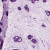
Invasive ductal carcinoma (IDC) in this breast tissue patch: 1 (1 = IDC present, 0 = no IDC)